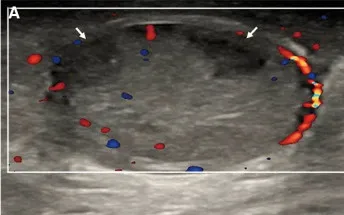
Ultrasound images of the right testicle during treatment and follow-up. From postoperative day 3.
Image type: radiology (ultrasound)